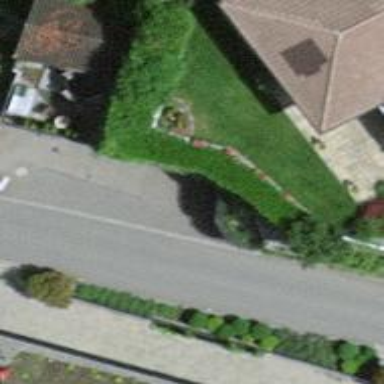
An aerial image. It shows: Hedge barrier.